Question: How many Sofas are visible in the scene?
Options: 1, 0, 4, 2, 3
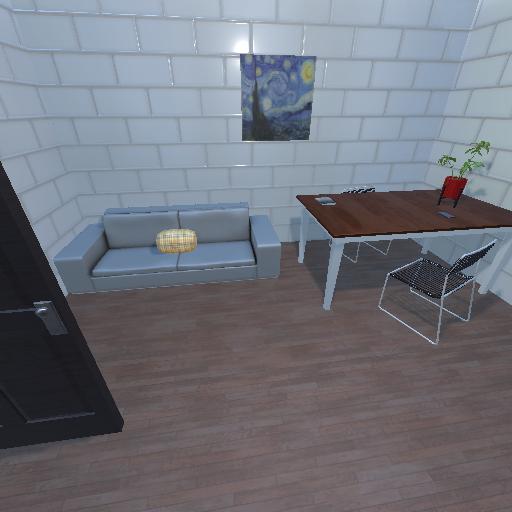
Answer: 1